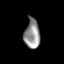
Tissue: prostate
Cell type: Epithelial cells
Senescence score: 0.333
Nuclear area (px): 447
Mean DAPI intensity: 145.843